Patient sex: F
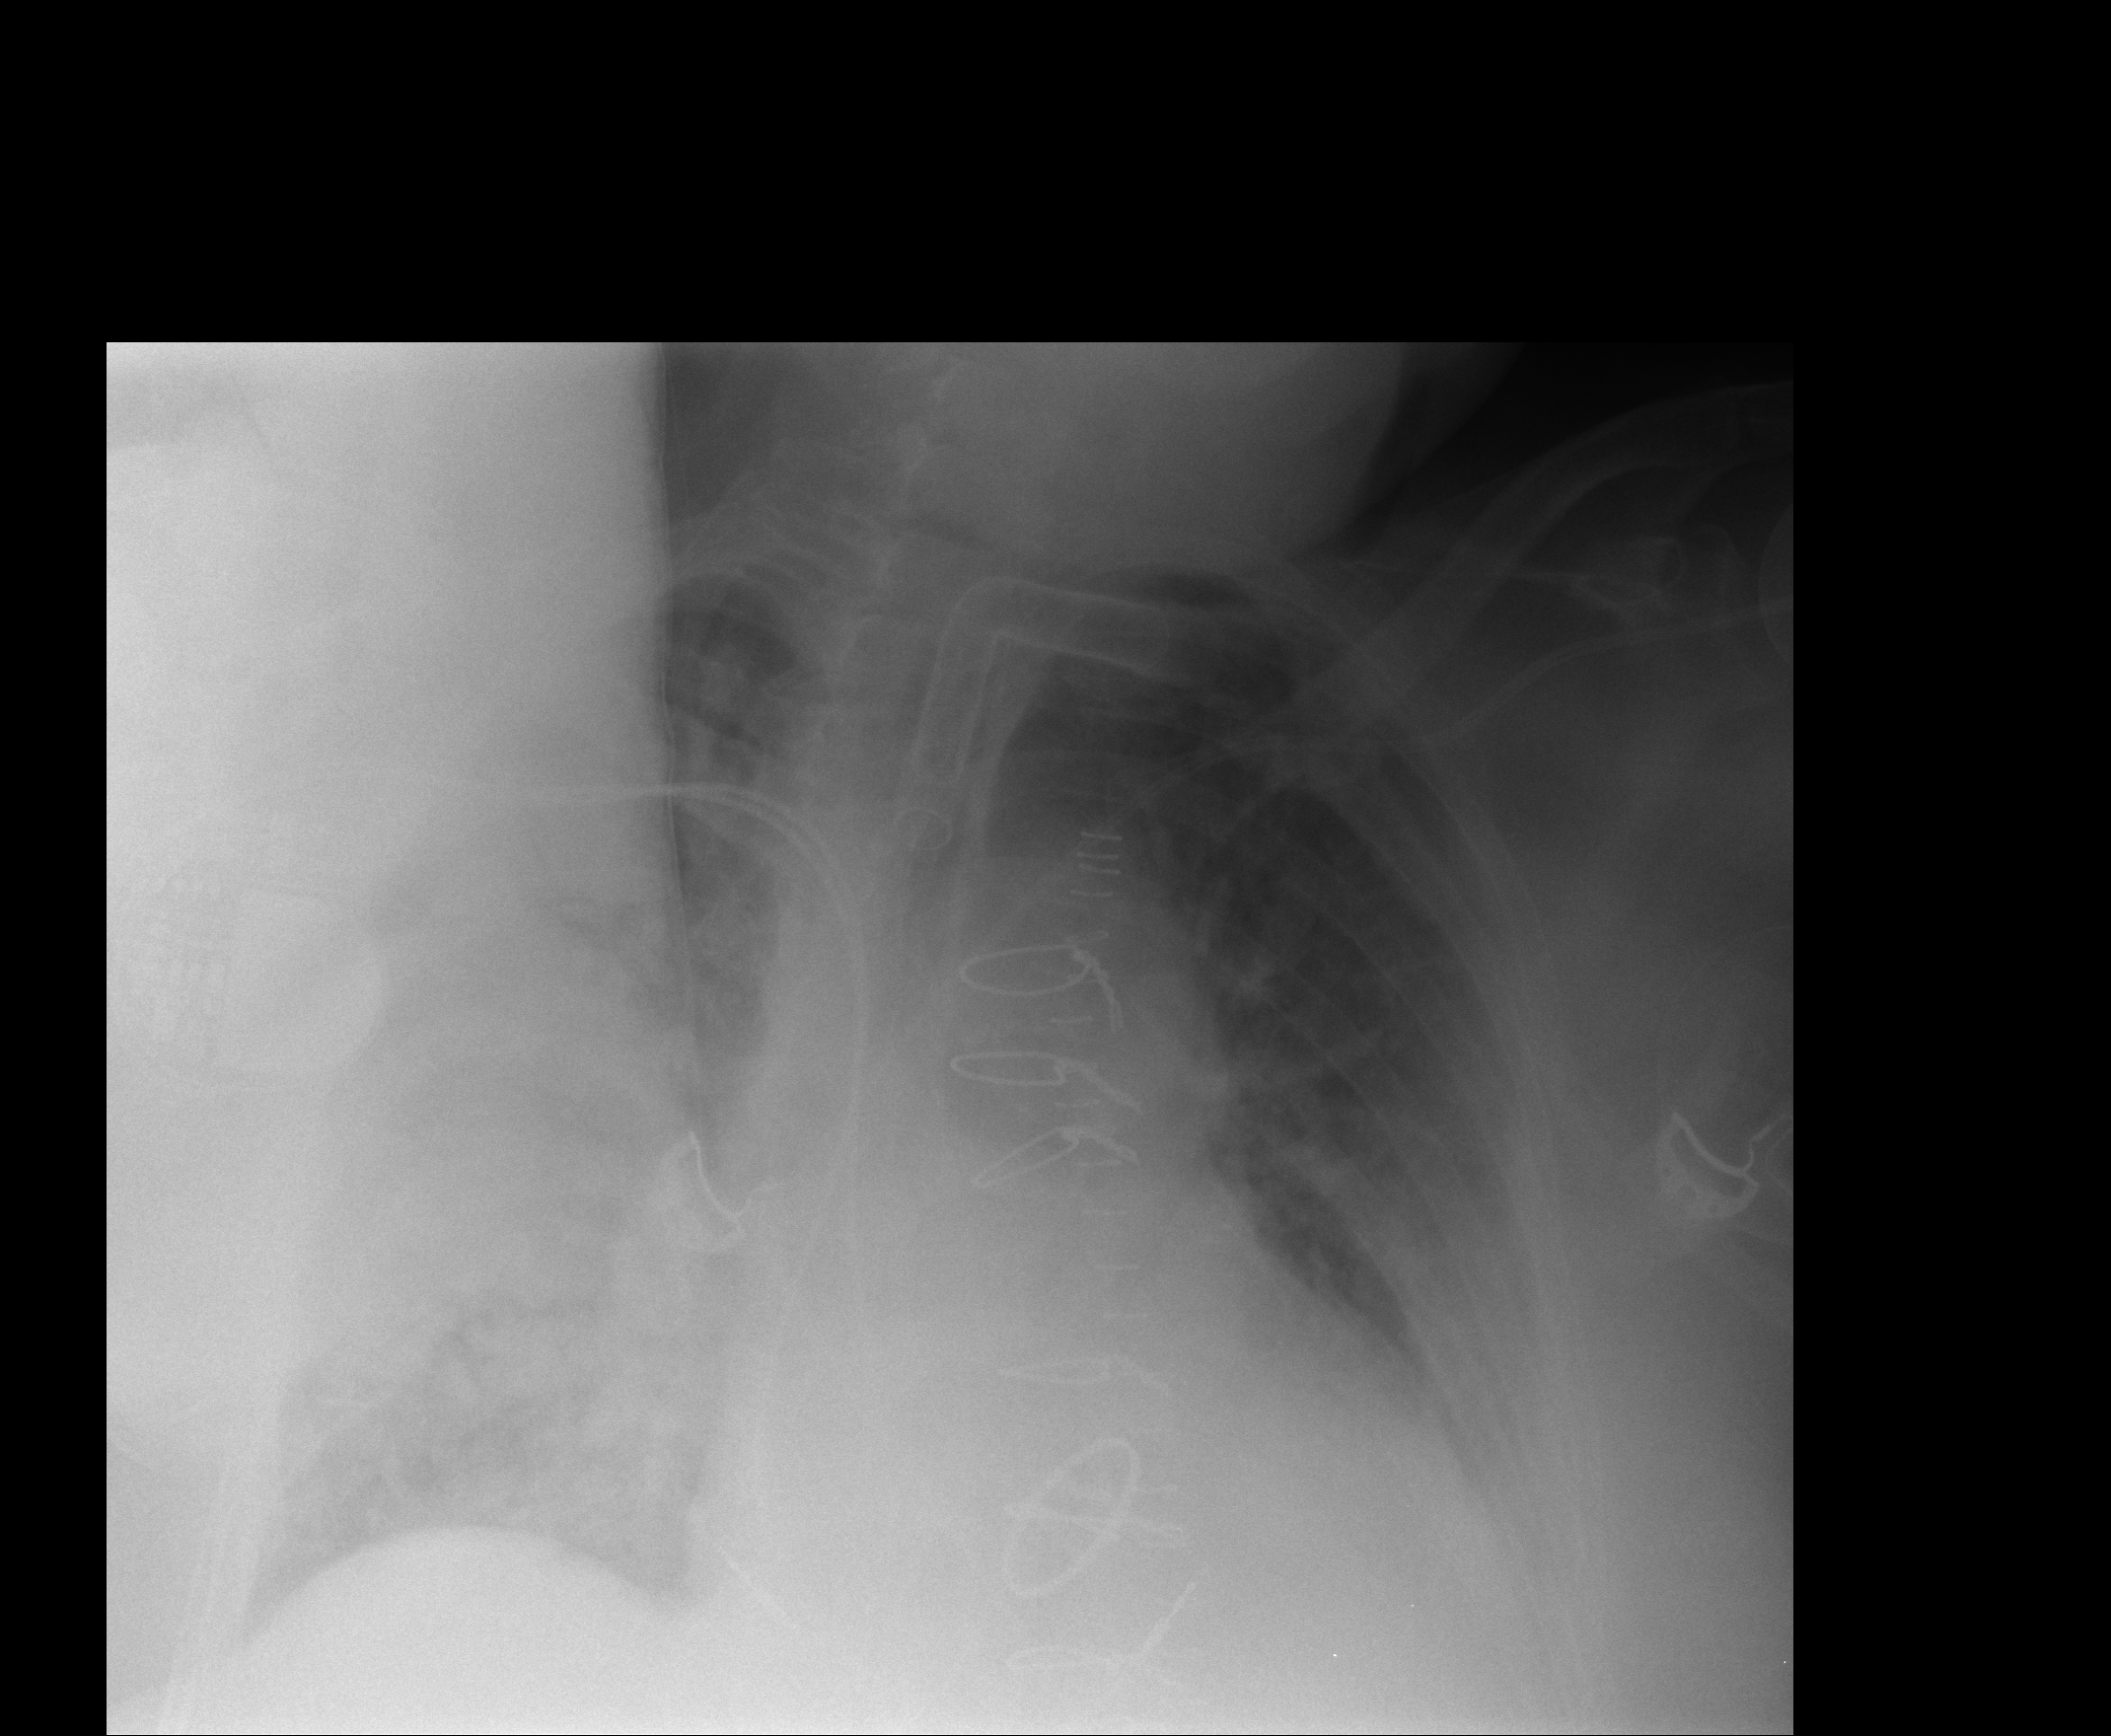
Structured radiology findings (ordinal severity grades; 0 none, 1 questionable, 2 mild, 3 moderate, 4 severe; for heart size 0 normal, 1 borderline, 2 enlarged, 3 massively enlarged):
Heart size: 2
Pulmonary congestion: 2
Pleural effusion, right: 2
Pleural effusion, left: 2
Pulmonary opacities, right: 2
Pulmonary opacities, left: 2
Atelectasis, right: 2
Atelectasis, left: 2